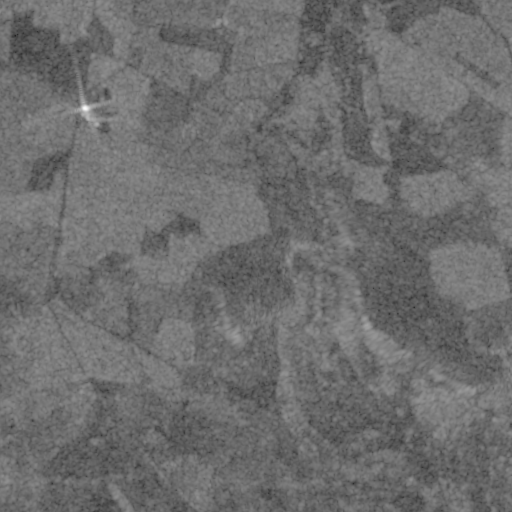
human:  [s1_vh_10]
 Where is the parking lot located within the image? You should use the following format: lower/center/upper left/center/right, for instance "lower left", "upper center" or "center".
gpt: The parking lot is located in the upper right of the image.
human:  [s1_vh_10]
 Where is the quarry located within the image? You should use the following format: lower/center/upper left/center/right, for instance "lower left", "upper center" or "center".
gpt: The quarry is located in the center left of the image.
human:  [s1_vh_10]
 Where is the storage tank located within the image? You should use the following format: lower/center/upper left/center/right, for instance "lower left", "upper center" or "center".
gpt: The storage tank is located in the upper center of the image.
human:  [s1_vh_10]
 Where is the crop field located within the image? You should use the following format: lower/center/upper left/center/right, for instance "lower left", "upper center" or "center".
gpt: There is no crop field in the image.

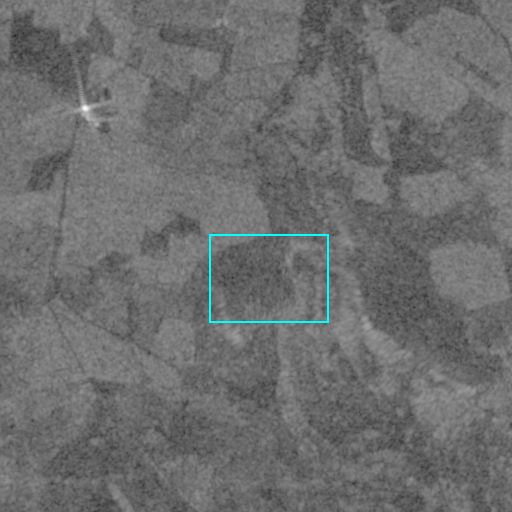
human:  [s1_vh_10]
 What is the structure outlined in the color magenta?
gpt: There is no magenta outline.
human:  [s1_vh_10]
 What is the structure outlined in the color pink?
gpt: There is no structure outlined in pink.